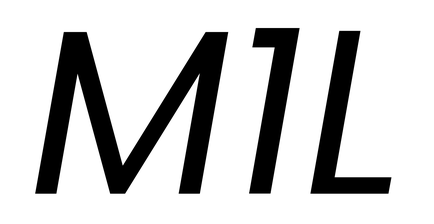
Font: Poppins-Italic